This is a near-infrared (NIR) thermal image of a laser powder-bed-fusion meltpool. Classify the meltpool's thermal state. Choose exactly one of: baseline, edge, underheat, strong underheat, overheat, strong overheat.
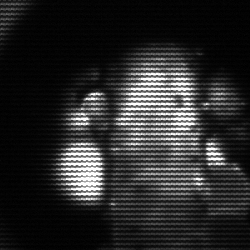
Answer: strong underheat